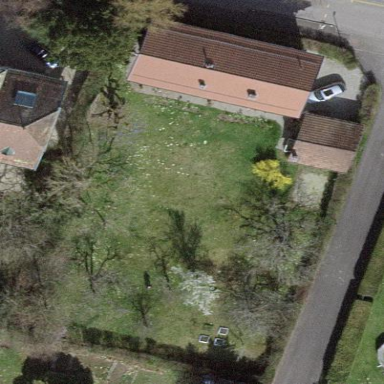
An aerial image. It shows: Garden surrounded by fence.